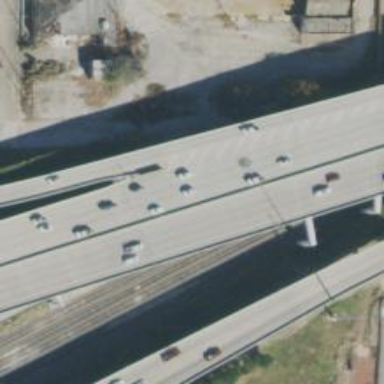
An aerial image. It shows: Motorway bridge.